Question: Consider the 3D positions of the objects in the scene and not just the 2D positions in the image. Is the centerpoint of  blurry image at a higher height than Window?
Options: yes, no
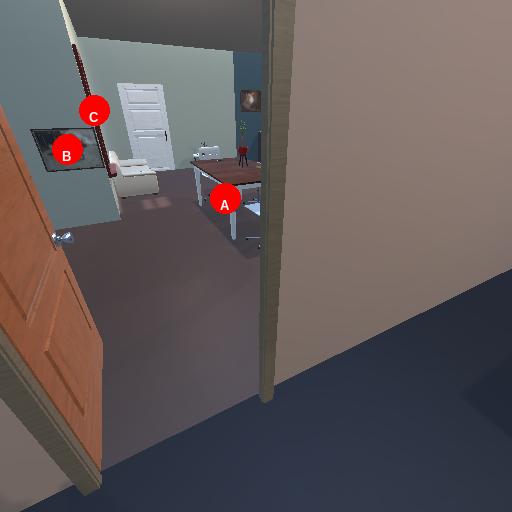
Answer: yes